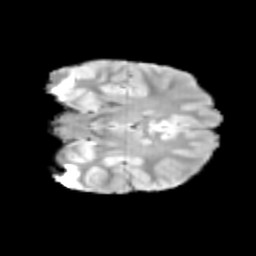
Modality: T2w
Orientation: coronal
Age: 11
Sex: male
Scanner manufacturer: siemens
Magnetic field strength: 3 T
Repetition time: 3.8 s
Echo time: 0.07 s